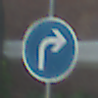
Verkehrszeichen: VorgeschriebeneFahrtrichtungRechts
Umgebung: Outdoor, Suburban
Tageszeit: Midday
Wetter: Clear
Licht: Natural
Jahreszeit: NotSpecified
Kontrast: HighContrast